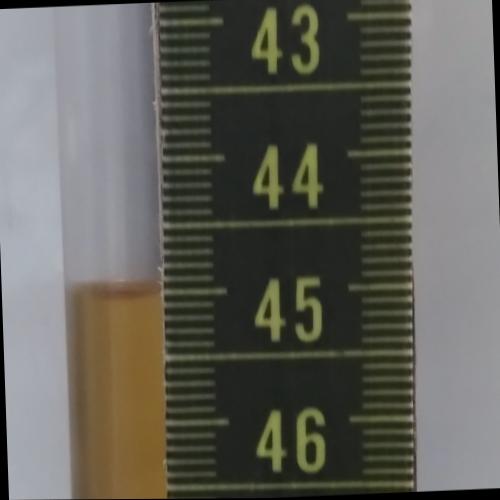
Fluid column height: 45.0 cm